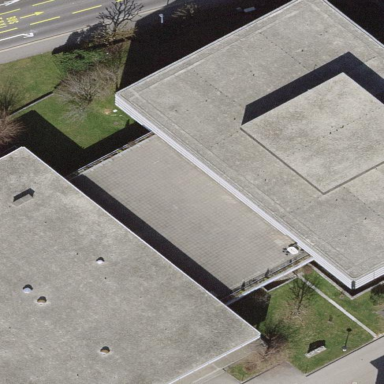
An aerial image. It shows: School building.